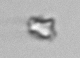
Label: detritus_transparent